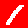
Digit: 1